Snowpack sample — Buffalo Mountain, Silverthorne, Colorado, USA (2/22/26, 2:02 PM MST)
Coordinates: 39.622, -106.113
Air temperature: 33 °F
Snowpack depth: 63 cm
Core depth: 20 cm
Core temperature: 23 °F
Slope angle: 11°, slope face: 116°
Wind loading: low
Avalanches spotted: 0
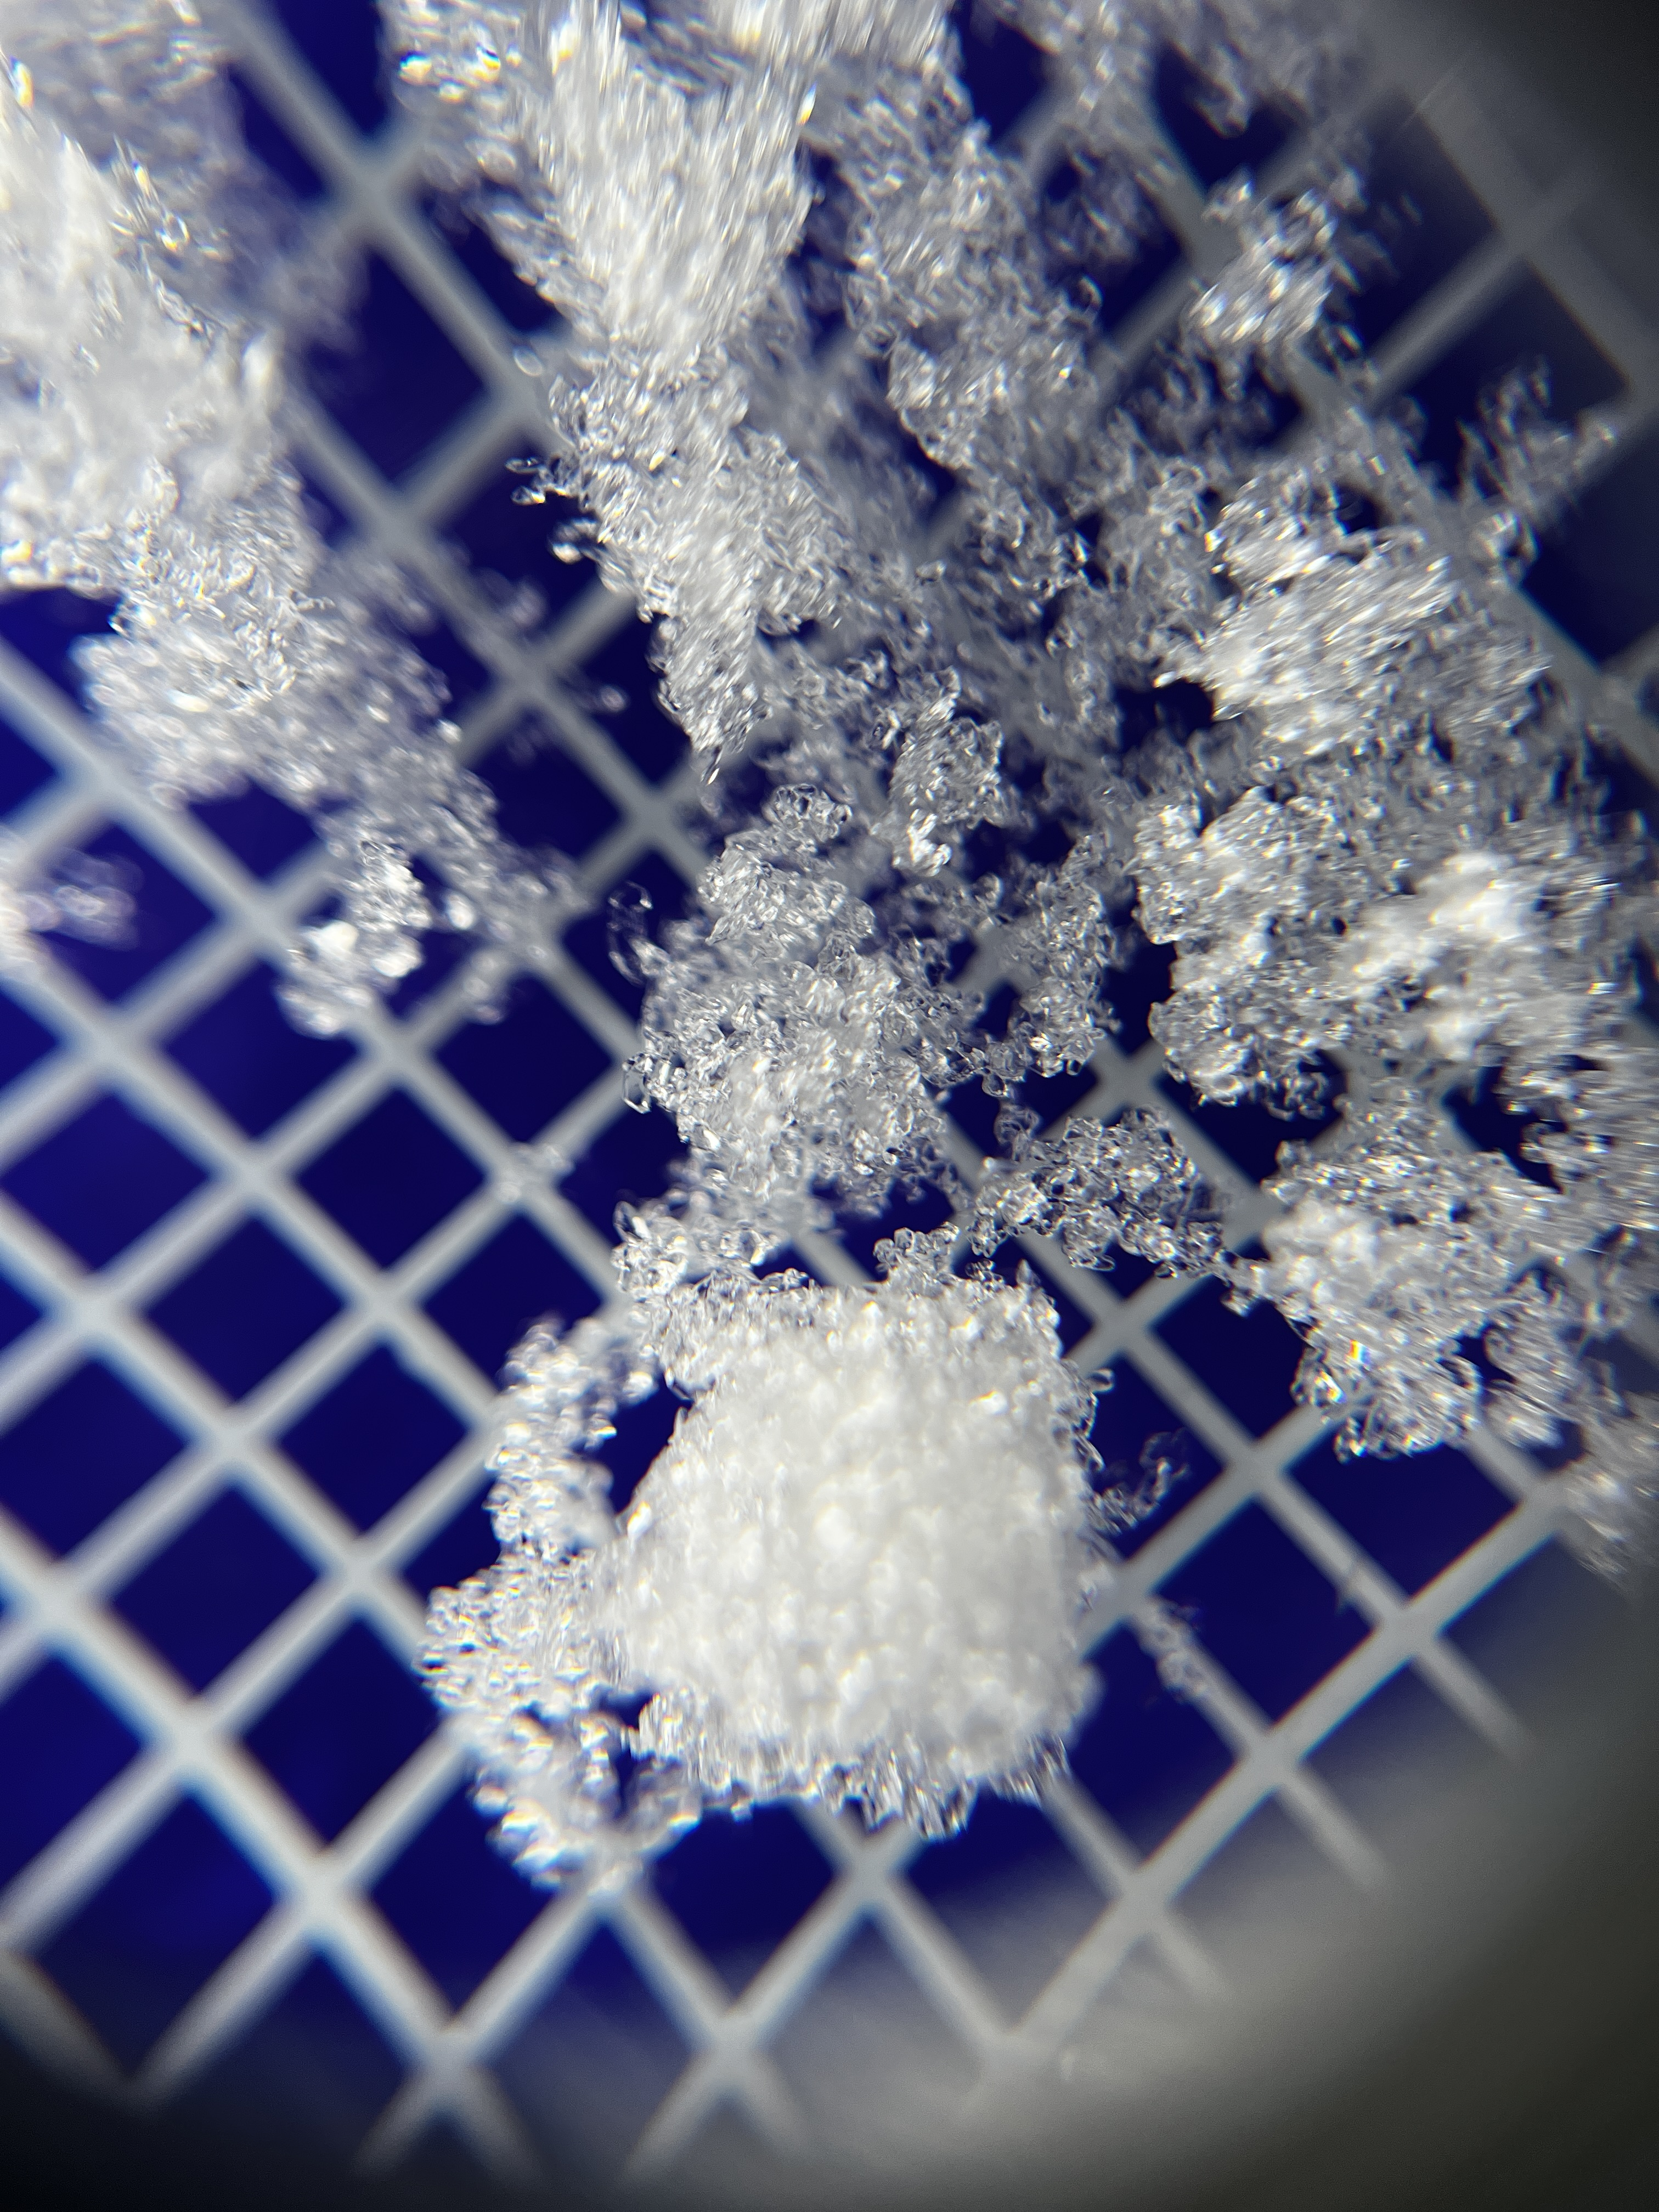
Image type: magnified_profile
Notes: In a firebreak similar to site 1, minimal wind loading with no spotted avalanches (not many faces in view though)